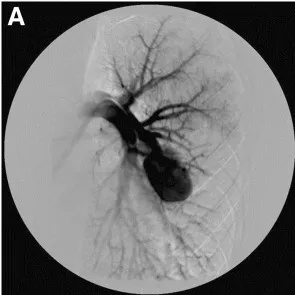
A. Arteriovenous malformation and aneurism of the left pulmonary artery segmental branch.
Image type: radiology (ct)